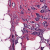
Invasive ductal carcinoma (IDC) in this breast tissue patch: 1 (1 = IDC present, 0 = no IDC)